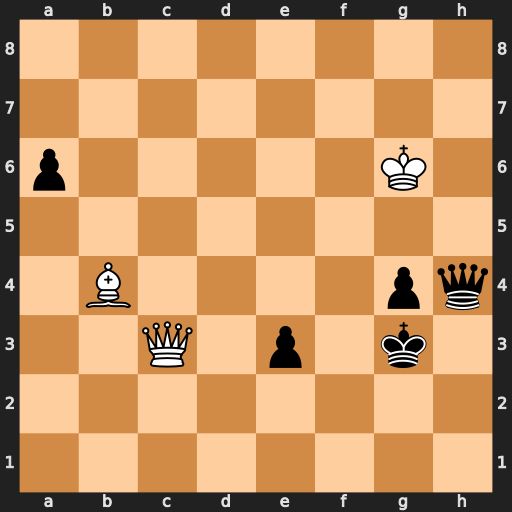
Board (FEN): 8/8/p5K1/8/1B4pq/2Q1p1k1/8/8
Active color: w
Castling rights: -
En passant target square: -
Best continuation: Qe1+ Kh3 Qh1+